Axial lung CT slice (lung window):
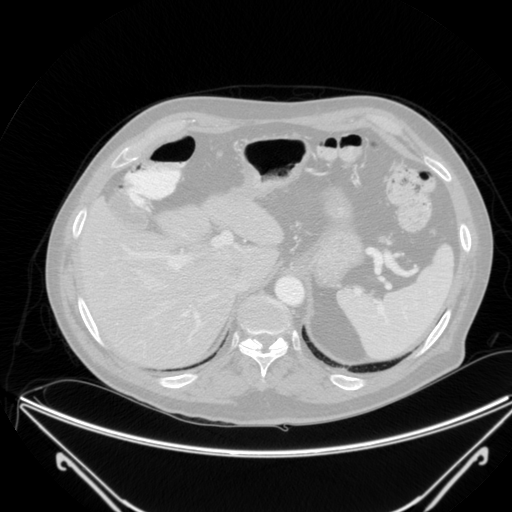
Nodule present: no